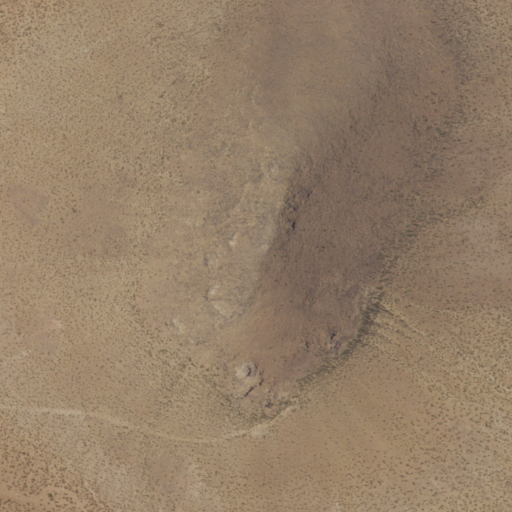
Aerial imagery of mountain in New Mexico named Aden Mountain containing grassland and shrub